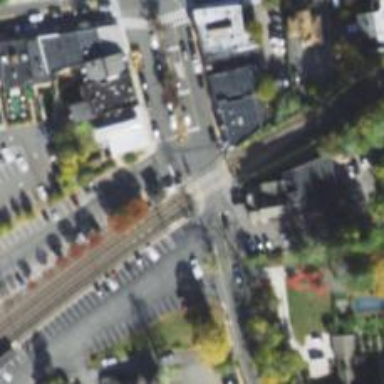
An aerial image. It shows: Crossing for the railway.